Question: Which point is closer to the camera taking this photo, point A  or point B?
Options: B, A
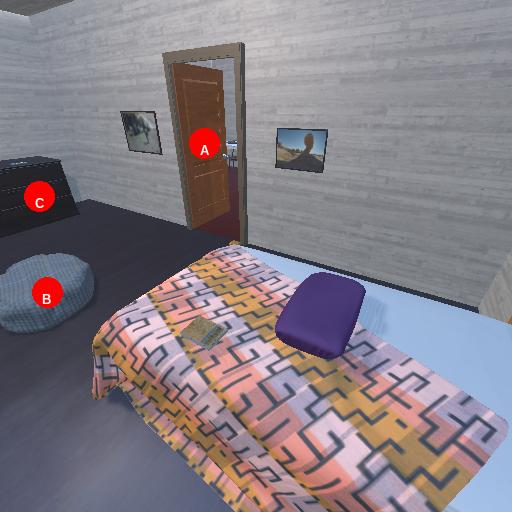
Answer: B